Interaction volume radius: 5 \u00c5
Interaction volume height: 15 \u00c5
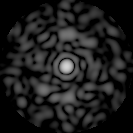
Disorder parameter: 0.8014